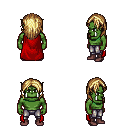
a pixel art fantasy rpg character, male body template, orc, green skin, red cape, metal pants, blonde long hairstyle, maroon shoes, four views (front, back, left, right), 2x2 character sprite sheet, small pixel art, hard edges, no anti-aliasing